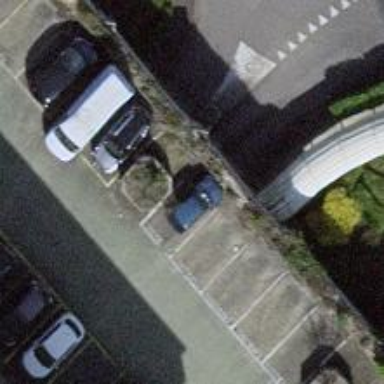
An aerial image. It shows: Parking area with park and ride facilities.